Interaction volume radius: 10 \u00c5
Interaction volume height: 30 \u00c5
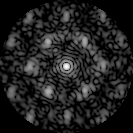
Disorder parameter: 0.5864